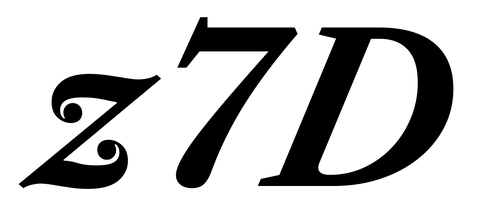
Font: LibreCaslonText-Italic_Bold_Italic